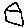
Label: house